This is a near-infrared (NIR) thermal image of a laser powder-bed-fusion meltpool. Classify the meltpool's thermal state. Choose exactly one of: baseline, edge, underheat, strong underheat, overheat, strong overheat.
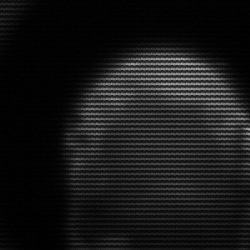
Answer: edge